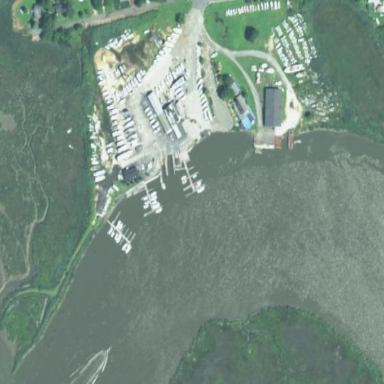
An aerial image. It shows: Boatyard along the waterway.